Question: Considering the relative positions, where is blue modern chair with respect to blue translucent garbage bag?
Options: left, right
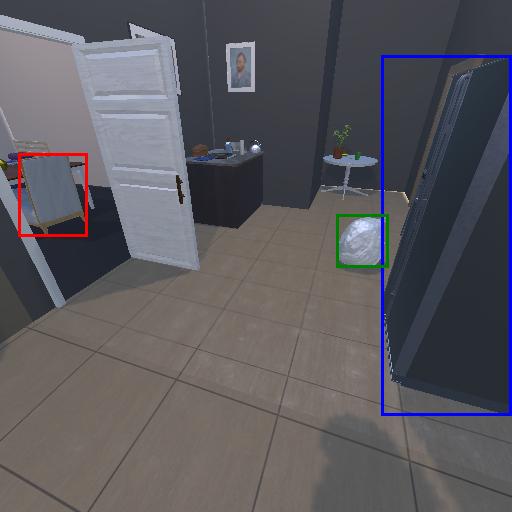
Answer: left